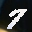
Label: 7